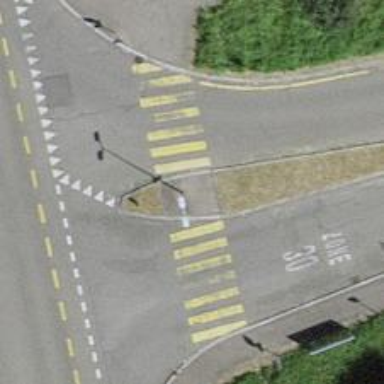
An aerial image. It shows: Uncontrolled zebra crossing on the road.